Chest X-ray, PA view. Patient: 50 years old, sex M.
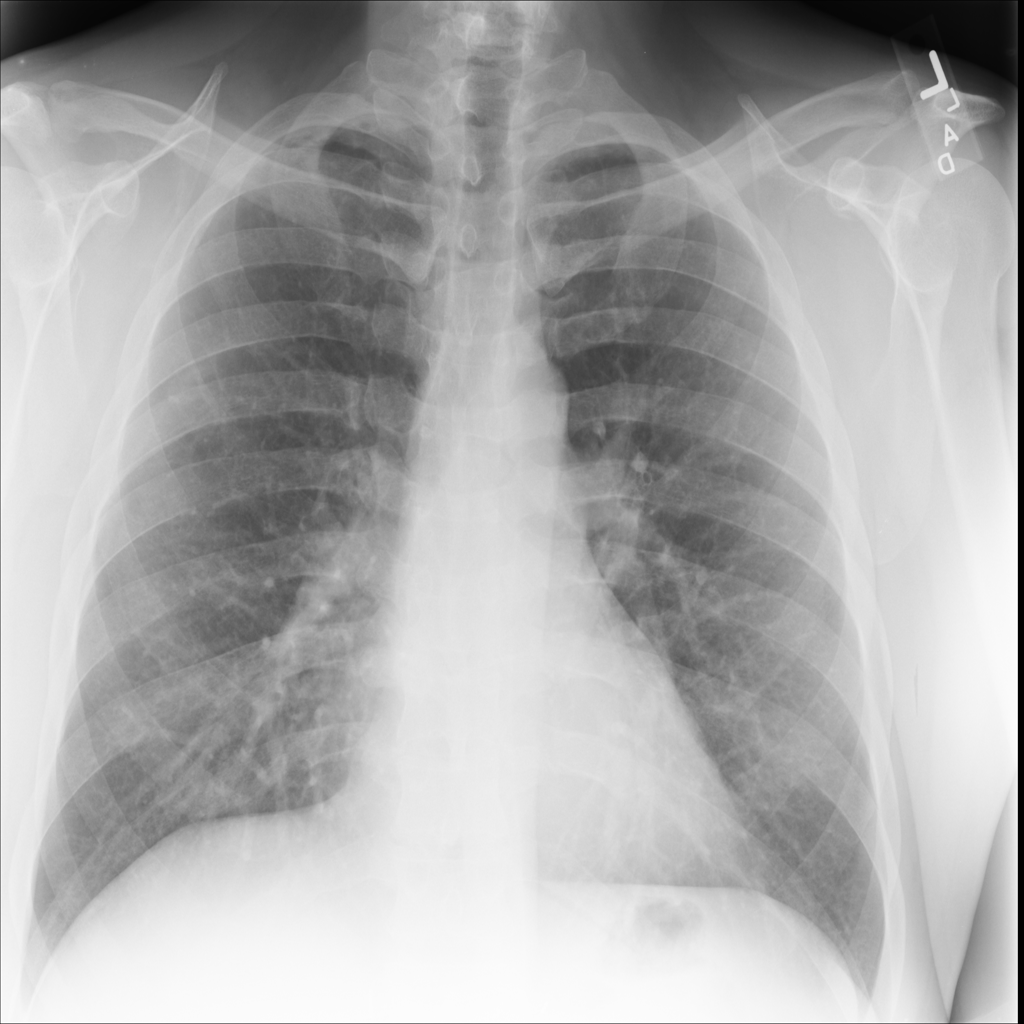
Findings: No Finding